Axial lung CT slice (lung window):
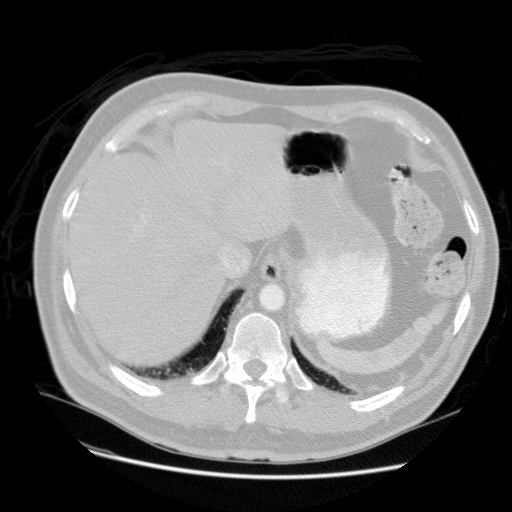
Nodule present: no